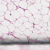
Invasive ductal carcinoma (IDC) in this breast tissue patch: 0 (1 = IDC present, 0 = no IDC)